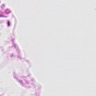
Metastatic tissue present: no